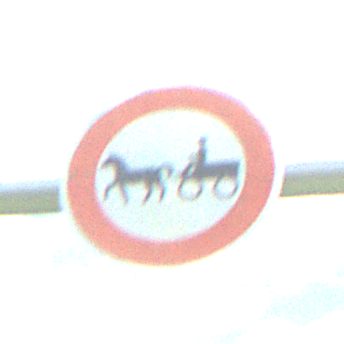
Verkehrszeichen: VerbotGespannfuhrwerke
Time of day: Midday
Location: Outdoor (Nature)
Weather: PartlyCloudy
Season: NotSpecified
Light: Natural